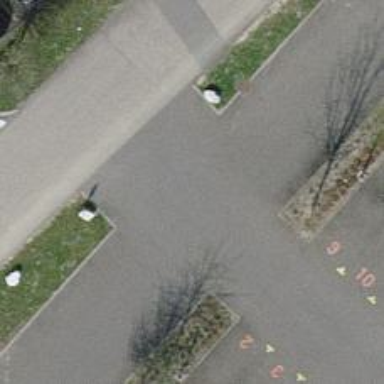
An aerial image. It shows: Parking aisle designated as service road.